设 $F$ 为椭圆 $E: \frac{x^2}{9} + \frac{y^2}{b^2} = 1\ (b > 0)$ 的右焦点，点 $M\left(1, \frac{2\sqrt{2}}{3}\right)$ 在椭圆 $E$ 上，

(1) 求椭圆 $E$ 的方程；

(2) 设 $P, Q$ 分别为 $\odot C: x^2 + (y - 4)^2 = 3$ 和椭圆 $E$ 上的点，求 $P, Q$ 两点间的最大距离；

(3) 斜率为 $k$ 的直线 $l$ 过抛物线 $G: y^2 = 8\sqrt{2}x$ 的焦点与 $G$ 交于 $C, D$，与 $E$ 交于 $A, B$，是否存在常数 $\lambda$，使得 $\frac{1}{|AB|} + \frac{\lambda}{|CD|}$ 为常数？若存在，求出 $\lambda$ 的值；若不存在，请说明理由。
【解答】
\textbf{【答案】}
(1) $\boldsymbol{\frac{x^2}{9} + y^2 = 1}$
(2) $\boldsymbol{4\sqrt{3}}$
(3) 存在，$\boldsymbol{\lambda = -\frac{32\sqrt{2}}{3}}$

\vspace{0.3cm}

\textbf{【解析】}
(1) 将 $M\left(1, \frac{2\sqrt{2}}{3}\right)$ 代入椭圆方程得 $\frac{1}{9} + \frac{8}{9b^2} = 1$ 可得：$b = 1$，

所以椭圆方程为：
\[
\frac{x^2}{9} + y^2 = 1;
\]

(2)

因为 $|PQ| \le |QC| + r$，$r = \sqrt{3}$，所以只需找到 $|QC|$ 的最大值即可，

设 $Q(x,y)$，而 $C(0,4)$，则 $|QC|^2 = x^2 + (y - 4)^2$，

由 $\frac{x^2}{9} + y^2 = 1$ 可得 $x^2 = 9(1 - y^2)$，代入消去 $x$ 可得：
\[
|QC|^2 = 9(1 - y^2) + (y - 4)^2 = -8y^2 - 8y + 25 = -8\left(y + \frac{1}{2}\right)^2 + 27,
\]
因为 $y \in [-1,1]$，所以当 $y = -\frac{1}{2}$ 时，$|QC|^2_{\max} = 27 \Rightarrow |QC| \le 3\sqrt{3}$，

从而 $|PQ| \le |QC| + r \le 4\sqrt{3}$；

(3)

设直线 $l: y = k(x - 2\sqrt{2})$，$A(x_1,y_1), B(x_2,y_2), C(x_3,y_3), D(x_4,y_4)$，

与椭圆联立方程：
\[
\begin{cases}
y = k(x - 2\sqrt{2}) \\
x^2 + 9y^2 = 9
\end{cases}
\Rightarrow (9k^2 + 1)x^2 - 36\sqrt{2}k^2x + 72k^2 - 9 = 0,
\]
\[
\therefore x_1 + x_2 = \frac{36\sqrt{2}k^2}{1 + 9k^2},\ x_1x_2 = \frac{72k^2 - 9}{1 + 9k^2},
\]
\[
\therefore |AB| = \sqrt{1 + k^2}\sqrt{(x_1 + x_2)^2 - 4x_1x_2} = \frac{6(k^2 + 1)}{1 + 9k^2};
\]

直线与抛物线联立方程：
\[
\begin{cases}
y = k(x - 2\sqrt{2}) \\
y^2 = 8\sqrt{2}x
\end{cases}
\Rightarrow k^2x^2 - (4\sqrt{2}k^2 + 8\sqrt{2})x + 8k^2 = 0,
\]
\[
\therefore x_3 + x_4 = \frac{4\sqrt{2}k^2 + 8\sqrt{2}}{k^2},
\]
$\because CD$ 是焦点弦，$\therefore |CD| = x_3 + x_4 + 4\sqrt{2} = \frac{8\sqrt{2}(k^2 + 1)}{k^2},$

\[
\therefore \frac{1}{|AB|} + \frac{\lambda}{|CD|} = \frac{1 + 9k^2}{6(k^2 + 1)} + \frac{\lambda k^2}{8\sqrt{2}(k^2 + 1)} = \frac{4\sqrt{2} + 36\sqrt{2}k^2 + 3\lambda k^2}{24\sqrt{2}(k^2 + 1)} = \frac{4\sqrt{2} + (36\sqrt{2} + 3\lambda)k^2}{24\sqrt{2}(k^2 + 1)}
\]

若 $\frac{1}{|AB|} + \frac{\lambda}{|CD|}$ 为常数，则 $36\sqrt{2} + 3\lambda = 4\sqrt{2}$，$\therefore \lambda = -\frac{32\sqrt{2}}{3}$，常数为 $\frac{1}{6}$。

所以存在实数 $\lambda = -\frac{32\sqrt{2}}{3}$，使 $\frac{1}{|AB|} + \frac{\lambda}{|CD|}$ 为常数。
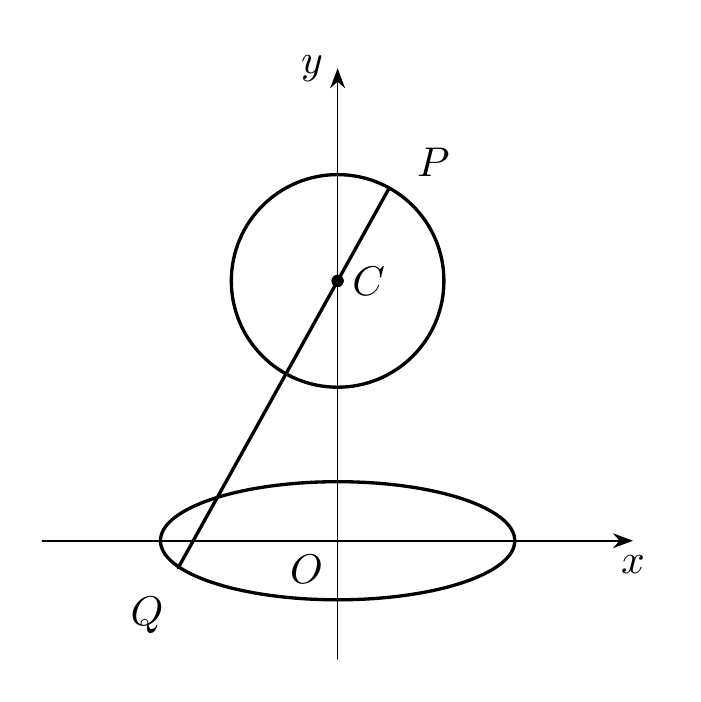
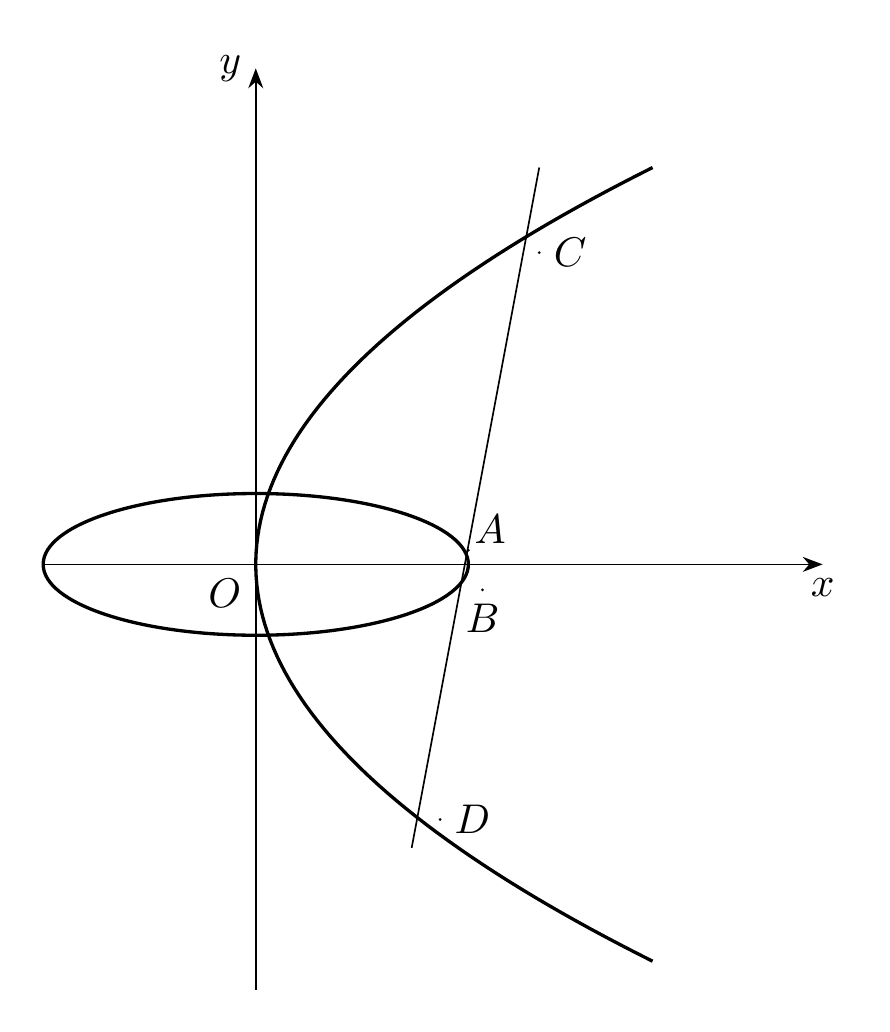